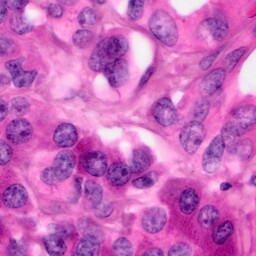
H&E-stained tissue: Pancreatic